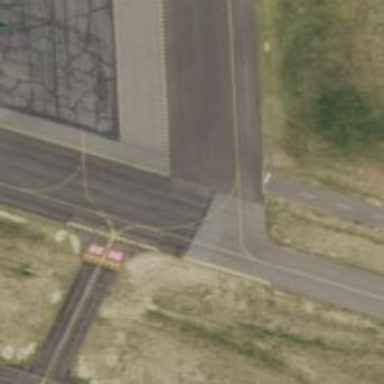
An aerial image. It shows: View of taxiway at the airport.